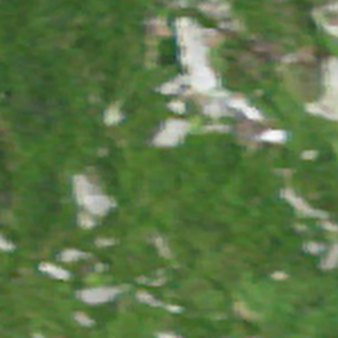
Label: other